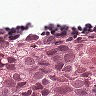
Metastatic tissue present: yes